高二 · 解析几何
已知双曲线的左、右焦点分别为 $F_{1}, F_{2}$, 在左支上过 $F_{1}$ 的弦 $A B$ 的长为 5 , 若 $2 a=8$, 则 $\triangle A B F_{2}$ 的周长是 ( )
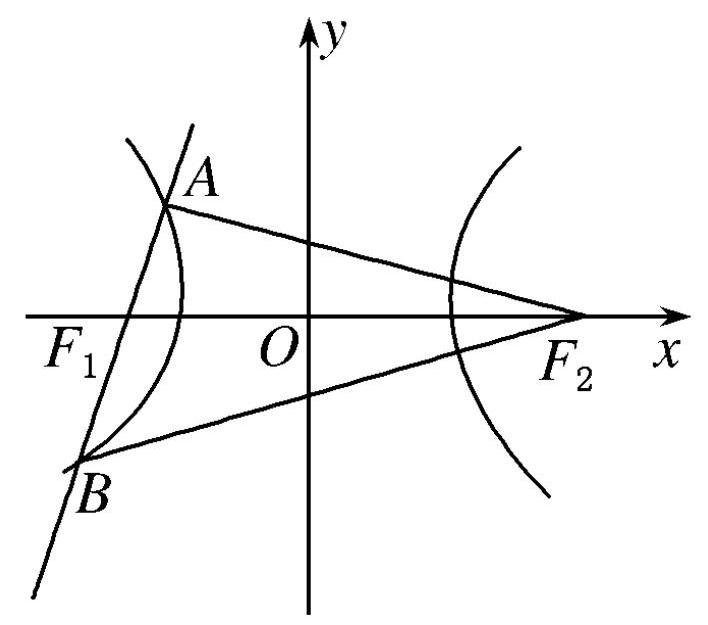
A. 16
B. 18
C. 21
D. 26
答案: D
解析:  $\left|A F_{1}ight|+2 a=\left|A F_{2}ight|, \quad\left|B F_{1}ight|+2 a=\left|B F_{2}ight|$,$	herefore 	riangle A B F_{2}$ 的周长为 $|A B|+\left|A F_{2}ight|+\left|B F_{2}ight|=|A B|+\left|A F_{1}ight|+\left|B F_{1}ight|+4 a=$ $2|A B|+4 a=26$. 故选 D.答案： $\mathrm{D}$